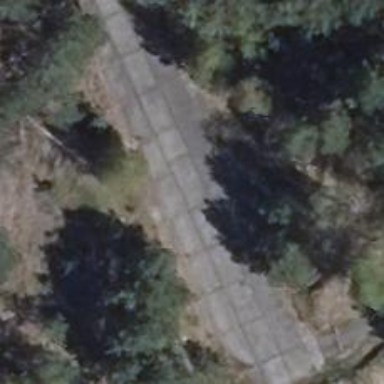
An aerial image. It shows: Service road with concrete surface.